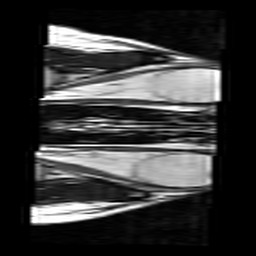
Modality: T2w
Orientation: axial
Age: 24
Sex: female
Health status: ill
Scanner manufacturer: siemens
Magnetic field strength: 3 T
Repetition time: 4.5 s
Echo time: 0.085 s